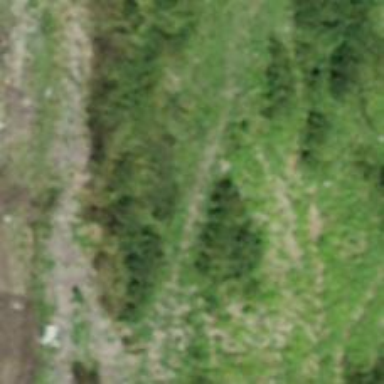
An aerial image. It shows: Path.